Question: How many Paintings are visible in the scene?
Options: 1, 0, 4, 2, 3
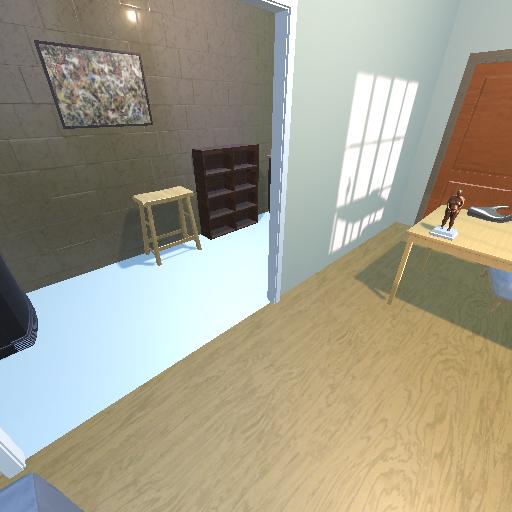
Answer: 1